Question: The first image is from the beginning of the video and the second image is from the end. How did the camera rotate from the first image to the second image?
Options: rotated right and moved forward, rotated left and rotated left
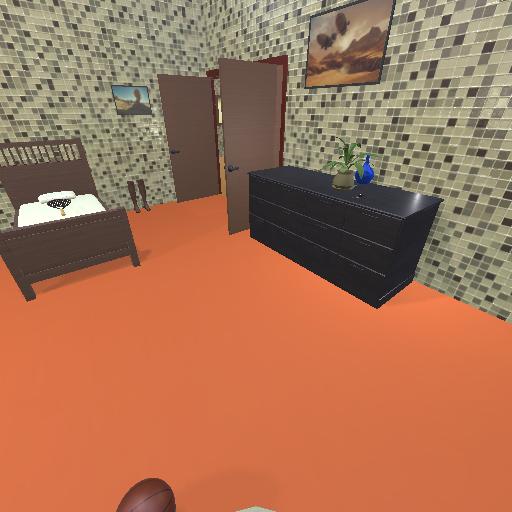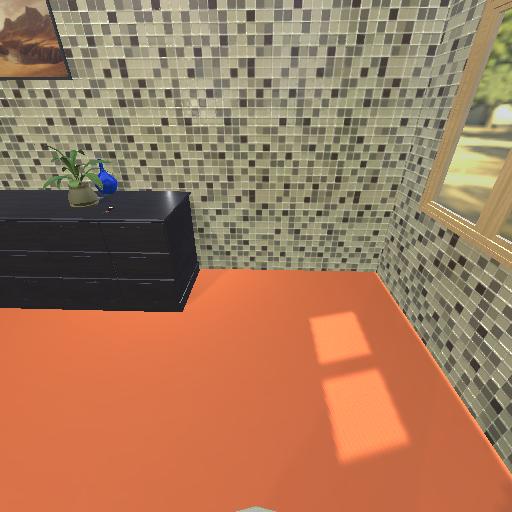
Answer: rotated right and moved forward